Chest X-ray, PA view. Patient: 25 years old, sex F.
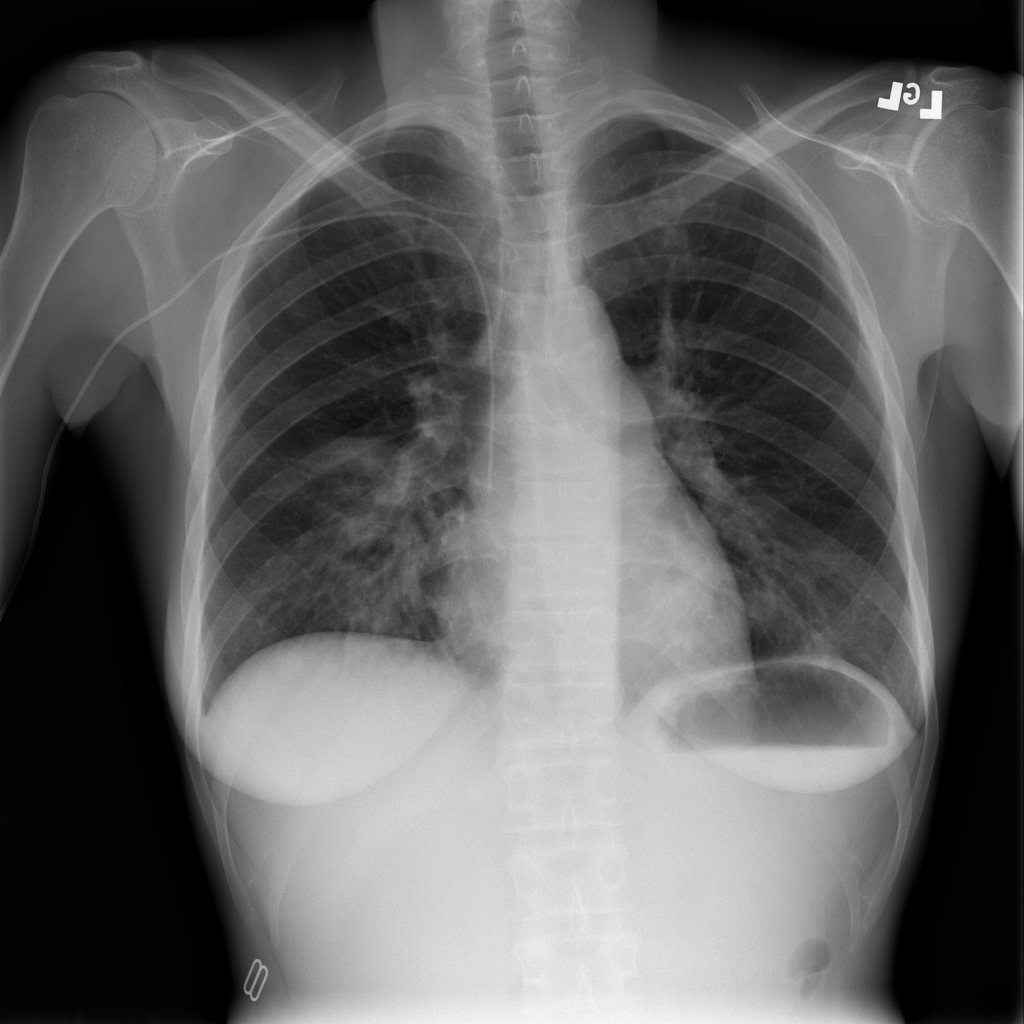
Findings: Infiltration